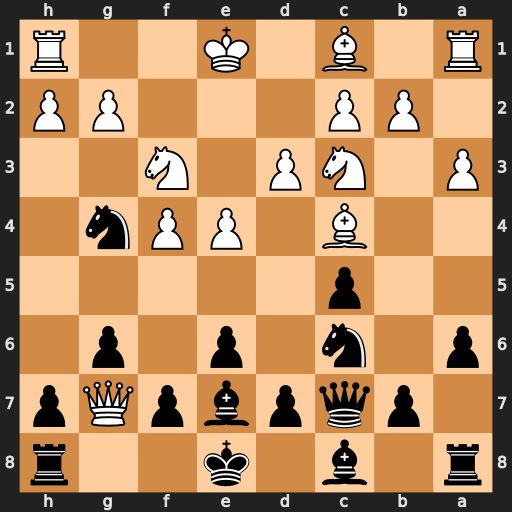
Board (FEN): r1b1k2r/1pqpbpQp/p1n1p1p1/2p5/2B1PPn1/P1NP1N2/1PP3PP/R1B1K2R
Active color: b
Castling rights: KQkq
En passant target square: -
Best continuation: Bf6 Qxh8+ Bxh8